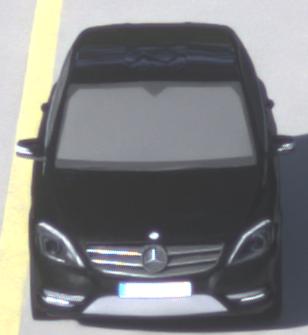
Make: Mercedes-Benz
Model: B 180 BlueEFFICIENCY
Detailed model: B-Class (246)
Model produced from: 2011/11
Model produced until: 2012/10
Doors: 5
Color: black
Road condition: dry road
Daytime: morning or afternoon
Contrast: low contrast